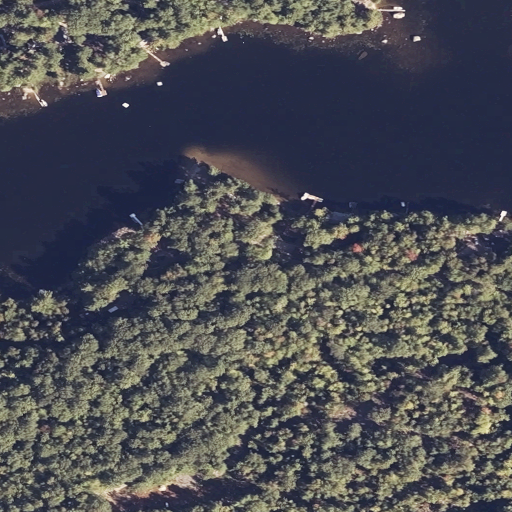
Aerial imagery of cape in Maine named Sand Point containing open water, mixed forest, open development, evergreen forest, deciduous forest, grassland, shrub, herbaceous wetlands, and woody wetlands